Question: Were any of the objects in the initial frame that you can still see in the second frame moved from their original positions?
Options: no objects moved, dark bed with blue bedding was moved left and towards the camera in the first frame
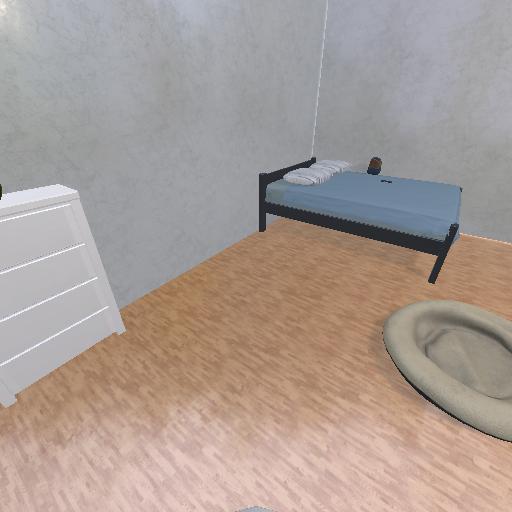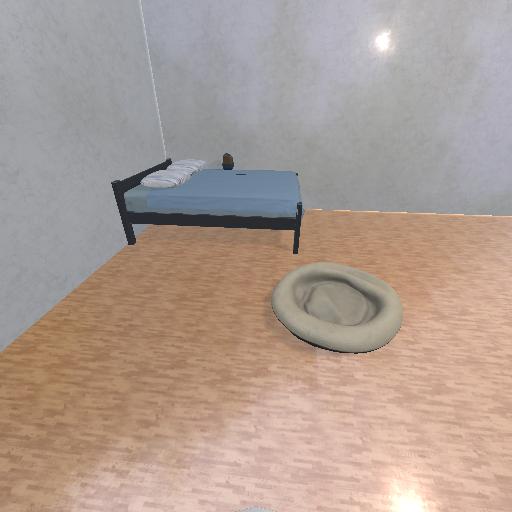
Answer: no objects moved